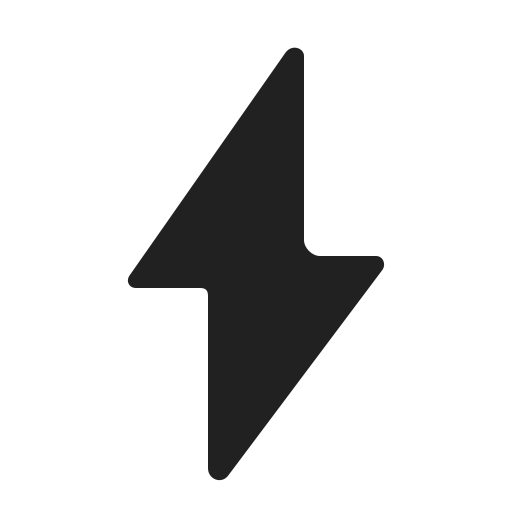
high voltage high contrast